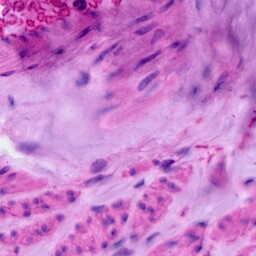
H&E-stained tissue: Ovarian